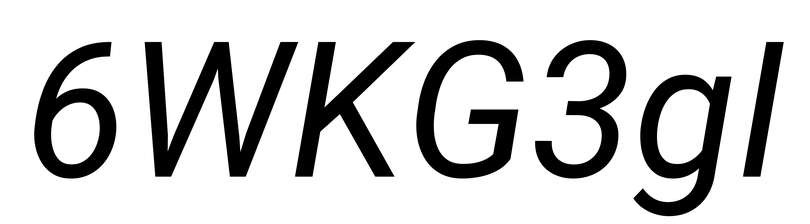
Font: Roboto-Italic_Italic